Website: lowes
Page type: account-dashboard
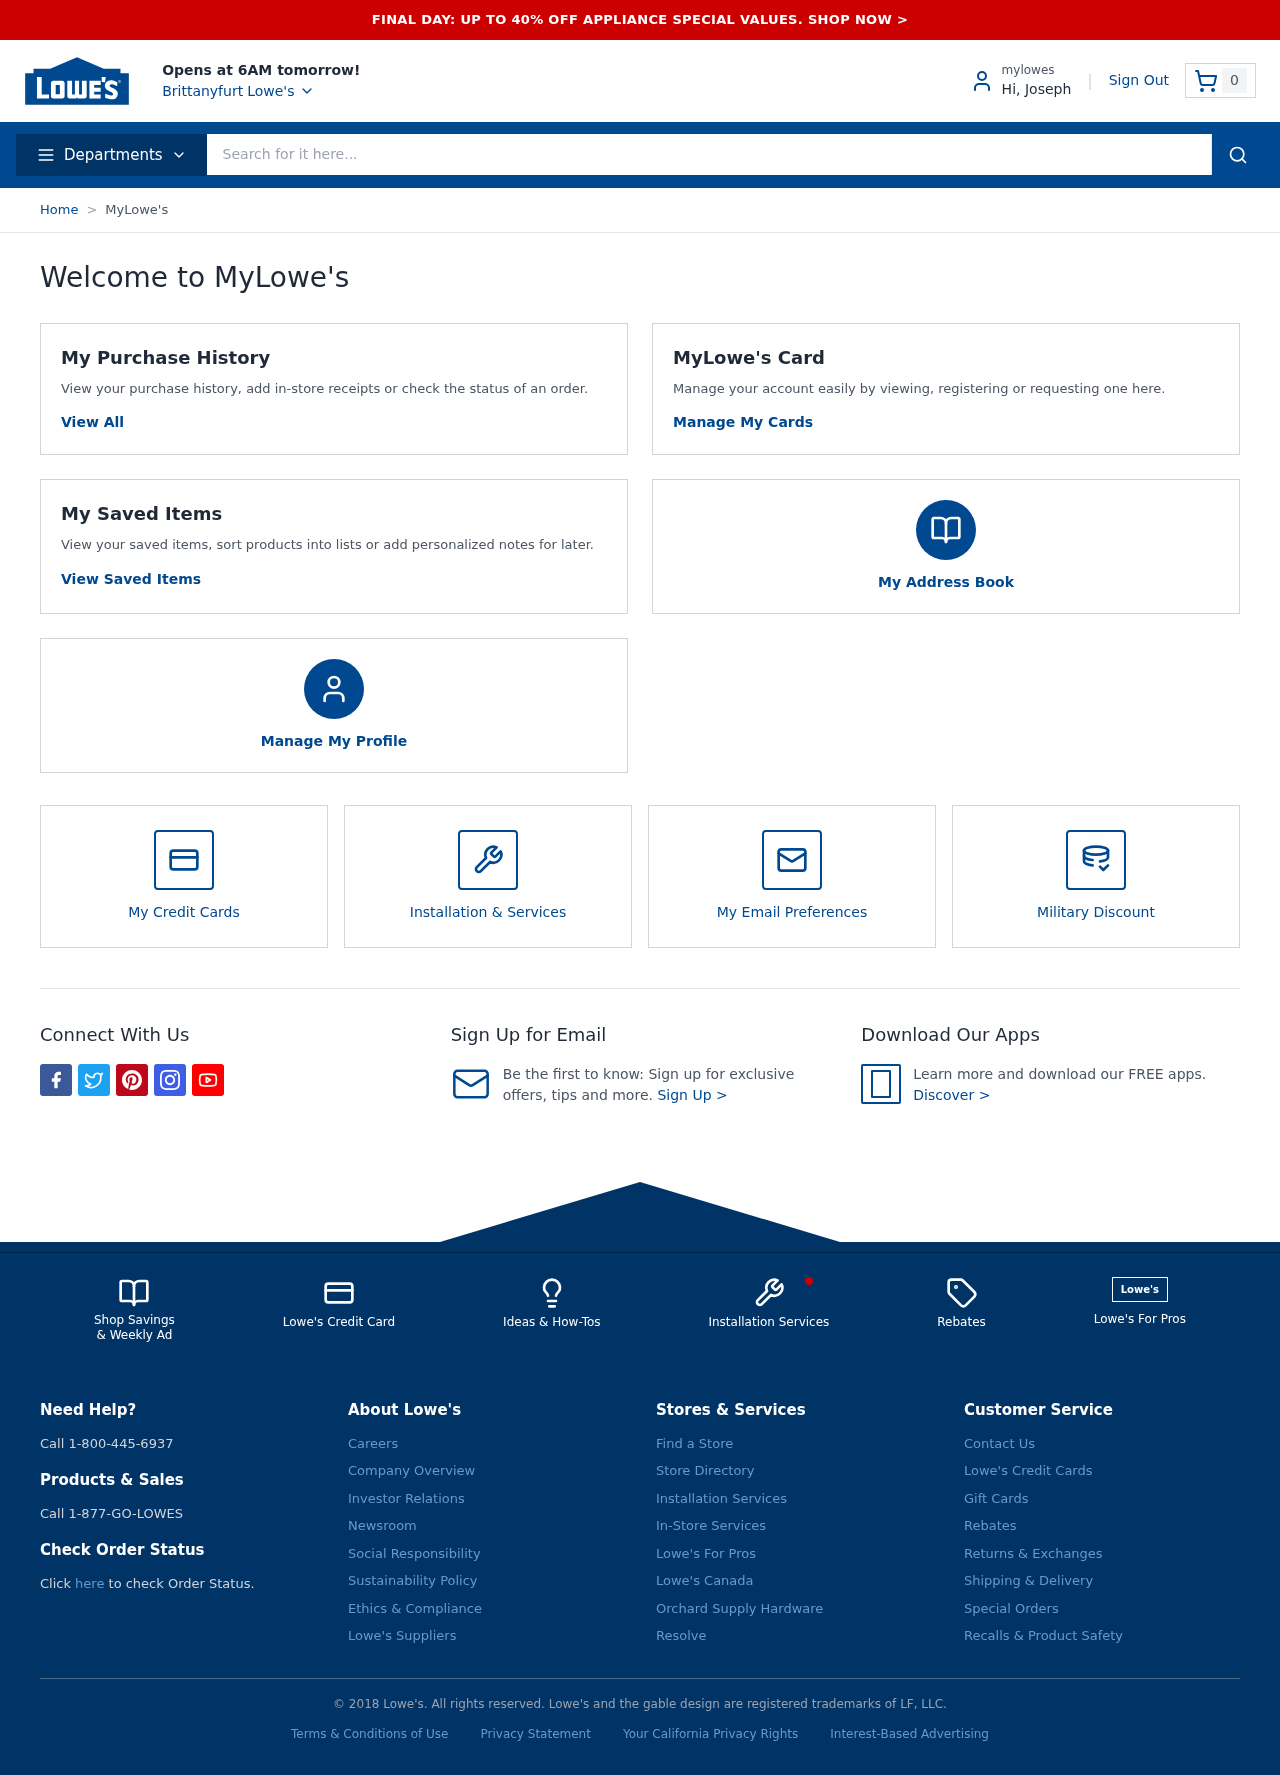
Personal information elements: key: PII_CITY
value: Brittanyfurt
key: PII_FIRSTNAME
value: Hi, Joseph
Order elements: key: ORDER_NUM_ITEMS
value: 0
Search elements: key: HEADER_SEARCH
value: Search for it here...